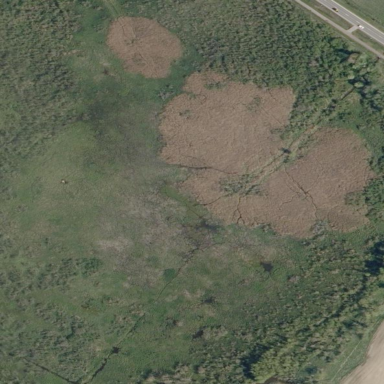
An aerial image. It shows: Bog wetland.